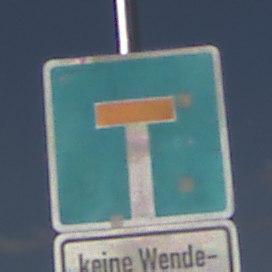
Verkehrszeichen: Sackgasse
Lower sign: HinweisGeaenderteVorfahrtVerkehrsfuehrungVerkehrsregelung3
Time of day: MorningAfternoon
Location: Outdoor (Nature)
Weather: PartlyCloudy
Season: NotSpecified
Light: Natural